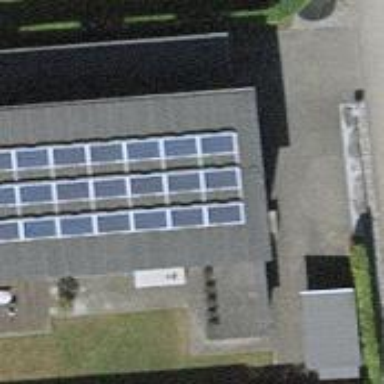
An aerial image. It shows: Solar power generator utilizing photovoltaic technology with solar photovoltaic panels.